Question: I'm using AVFoundation framework to manage the camera. When I'm in landscape mode, I would like to keep my shoot button on the right side of the screen like this picture :

Any idea how to do it?
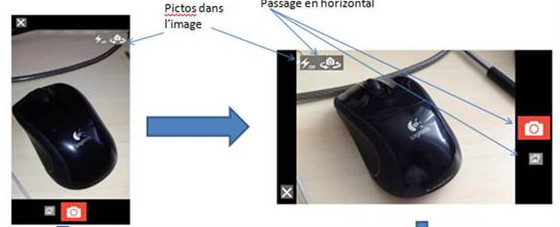
Answer: here is my solution.
1) disable autorotation, (I assume you don't want to rotate entire view)
2) register your view controller as an observer for UIDeviceOrientationDidChangeNotification
'''
- (void)viewDidLoad {
...
NSNotificationCenter *notificationCenter = [NSNotificationCenter defaultCenter];
[notificationCenter addObserver:self selector:@selector(deviceOrientationDidChange) name:UIDeviceOrientationDidChangeNotification object:nil];
[[UIDevice currentDevice] beginGeneratingDeviceOrientationNotifications];
...
}
'''
and also be sure to invoke removeObserver before your observer object is deallocated.
'''
- (void)dealloc {
[[NSNotificationCenter defaultCenter] removeObserver:self name:UIDeviceOrientationDidChangeNotification object:nil];
}
'''
3) handle orientation changes
'''
- (void)deviceOrientationDidChange {
UIDeviceOrientation orientation = [[UIDevice currentDevice] orientation];
switch (orientation) {
case UIDeviceOrientationPortrait:
{
[self rotateInterfaceWithDegrees:0.0];
}
break;
case UIDeviceOrientationPortraitUpsideDown:
{
[self rotateInterfaceWithDegrees:180.0];
}
break;
case UIDeviceOrientationLandscapeLeft:
{
[self rotateInterfaceWithDegrees:90.0];
}
break;
case UIDeviceOrientationLandscapeRight:
{
[self rotateInterfaceWithDegrees:270.0];
}
break;
default:
break;
}
}
'''
4) make rotation transform and apply on your buttons
'''
- (void)rotateInterfaceWithDegrees:(NSUInteger)degrees {
CGAffineTransform transform = CGAffineTransformMakeRotation(degrees*M_PI/180.0);
[UIView animateWithDuration:0.3 // with animation
animations:^{ // optional
yourFirstButton.transform = transform;
yourSecondButton.transform = transform;
...
}];
}
'''
Hope it helps.